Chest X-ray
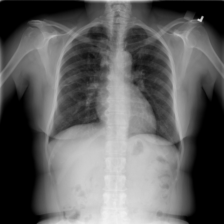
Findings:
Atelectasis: negative
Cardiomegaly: negative
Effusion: negative
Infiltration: negative
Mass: negative
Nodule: negative
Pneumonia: negative
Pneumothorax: negative
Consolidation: negative
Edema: negative
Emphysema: negative
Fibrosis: negative
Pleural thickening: negative
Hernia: negative